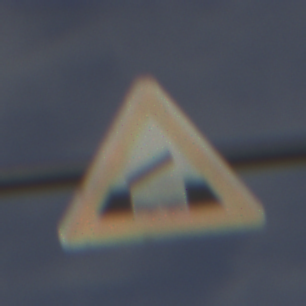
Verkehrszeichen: BeweglicheBruecke
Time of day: MorningAfternoon
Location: Outdoor (Suburban)
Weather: PartlyCloudy
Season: NotSpecified
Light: Natural